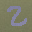
Label: 2